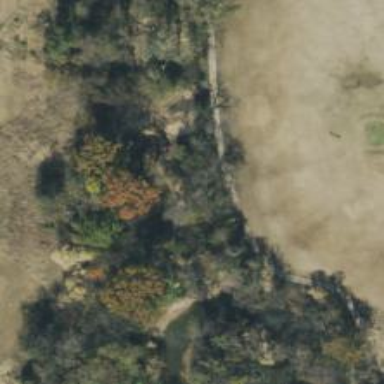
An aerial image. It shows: Path used for both walking and golf.